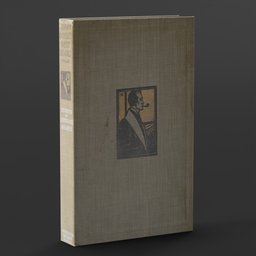
Label: tools